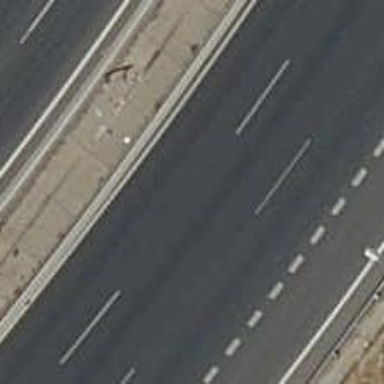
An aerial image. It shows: Motorway junction.